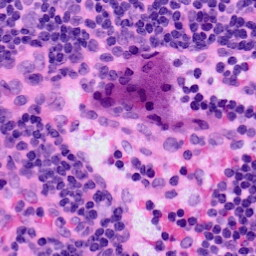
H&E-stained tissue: LymphNode